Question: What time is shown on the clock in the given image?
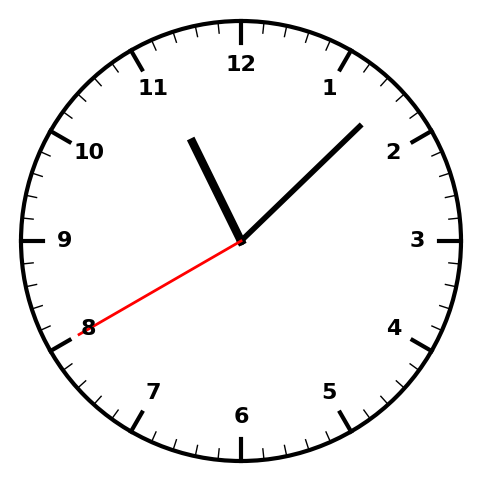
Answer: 11:07:40